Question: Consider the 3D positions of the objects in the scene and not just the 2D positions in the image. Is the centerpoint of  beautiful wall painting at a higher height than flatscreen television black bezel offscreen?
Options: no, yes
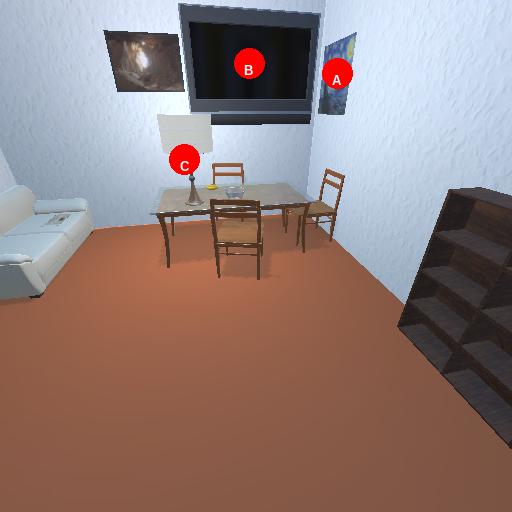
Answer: no